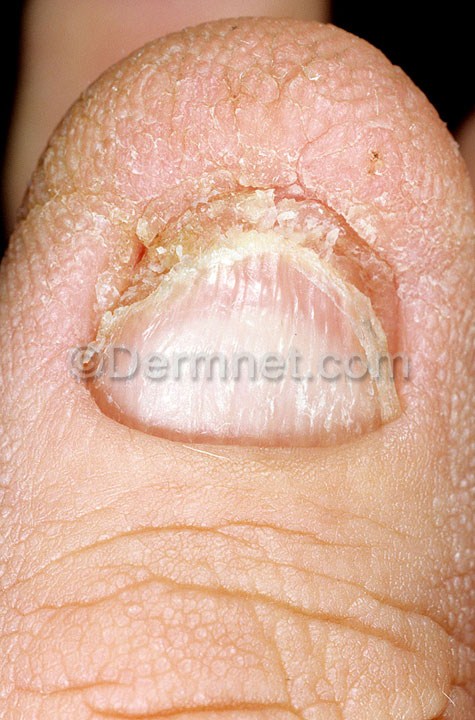
Disease: Nail Fungus and other Nail Disease